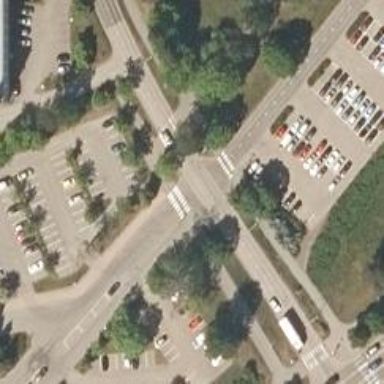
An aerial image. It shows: Zebra crossing on the road.